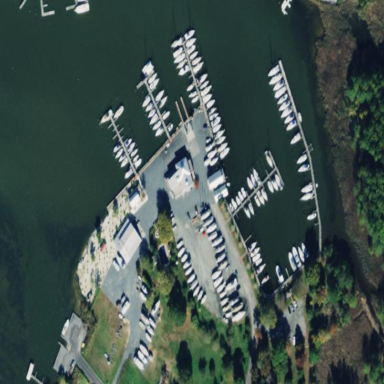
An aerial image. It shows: Boat storage facility.